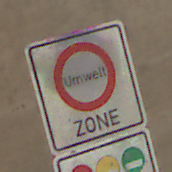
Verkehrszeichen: BeginnUmweltzone
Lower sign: FreistellungVomVerkehrsverbot1
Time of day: Midday
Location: Roofed (Tunnel)
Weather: NotSpecified
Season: NotSpecified
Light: Natural